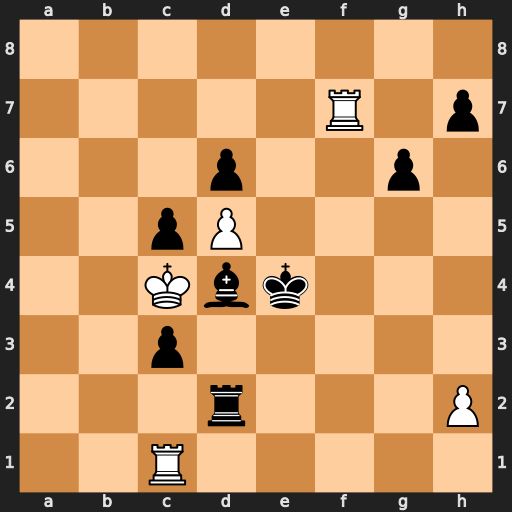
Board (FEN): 8/5R1p/3p2p1/2pP4/2Kbk3/2p5/3r3P/2R5
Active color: w
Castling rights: -
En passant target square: -
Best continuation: Re1+ Be3 Re7+